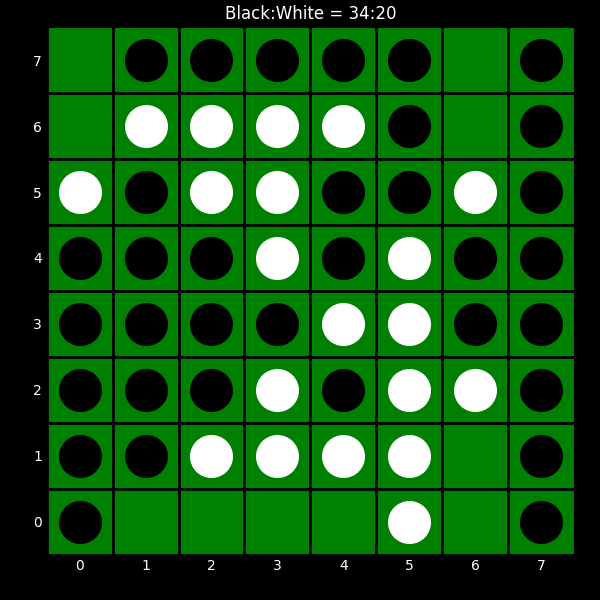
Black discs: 34
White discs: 20